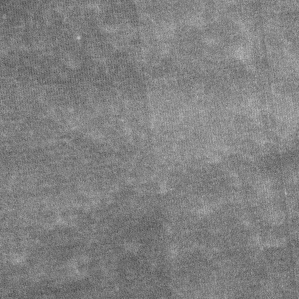
Label: frost